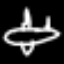
Label: airplane